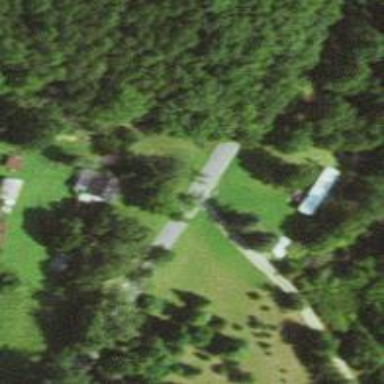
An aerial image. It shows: Driveway leading to service road.